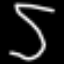
Label: hourglass